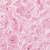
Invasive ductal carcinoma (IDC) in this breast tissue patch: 0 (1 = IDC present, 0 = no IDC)